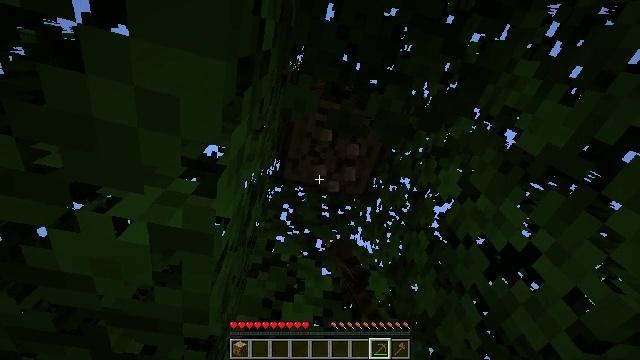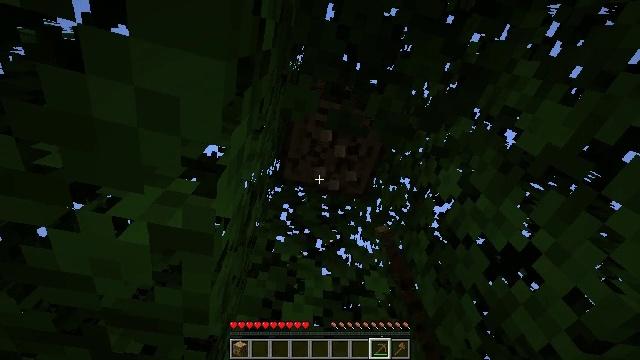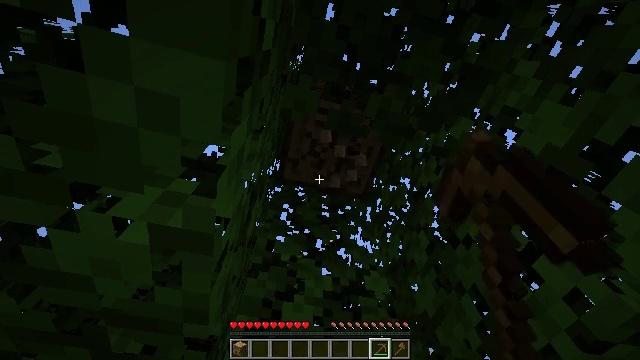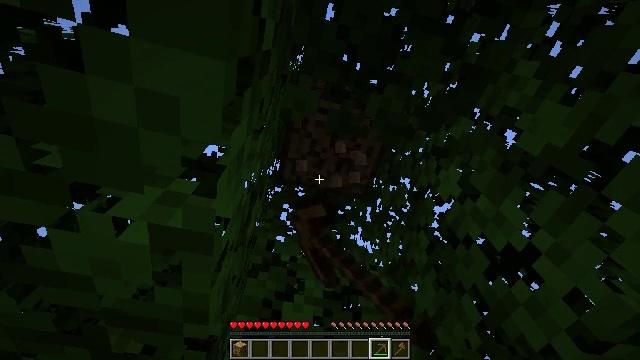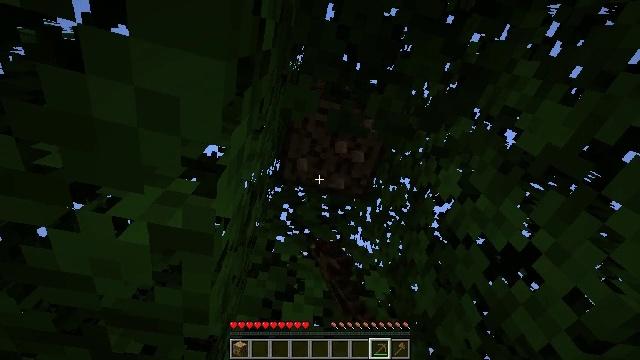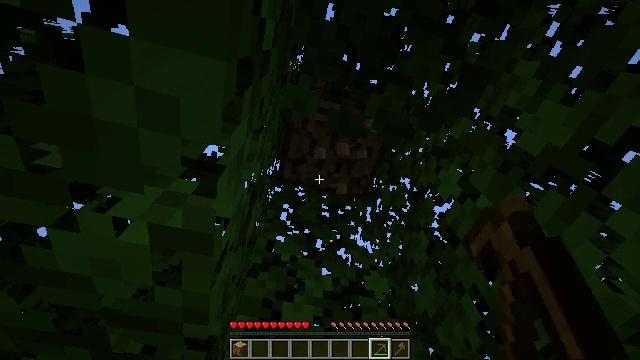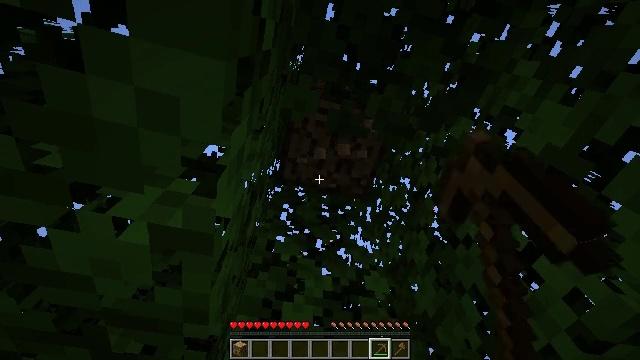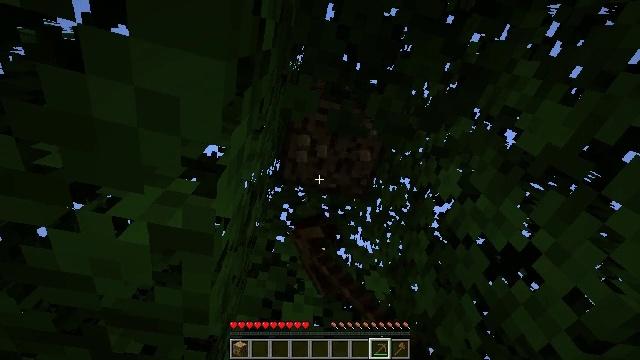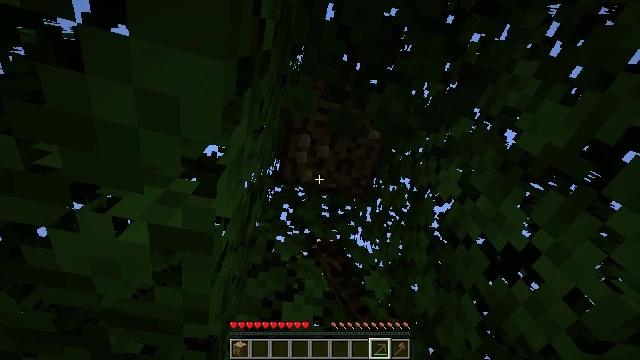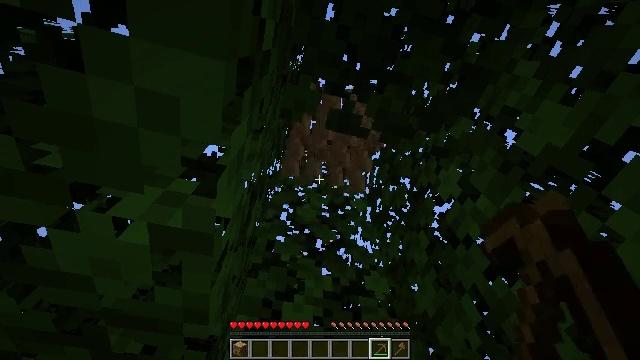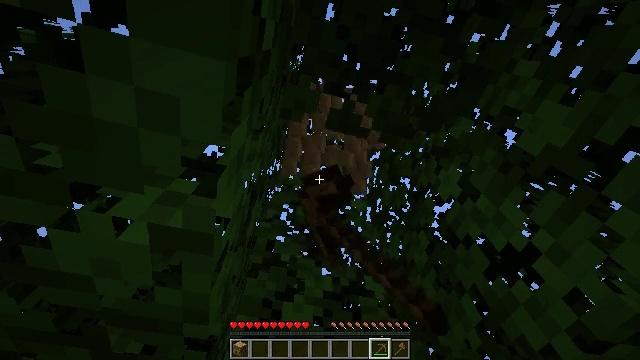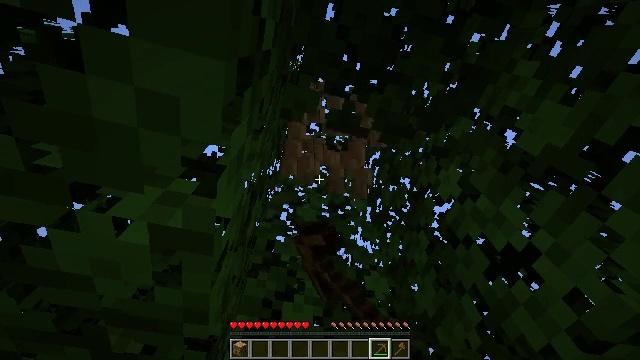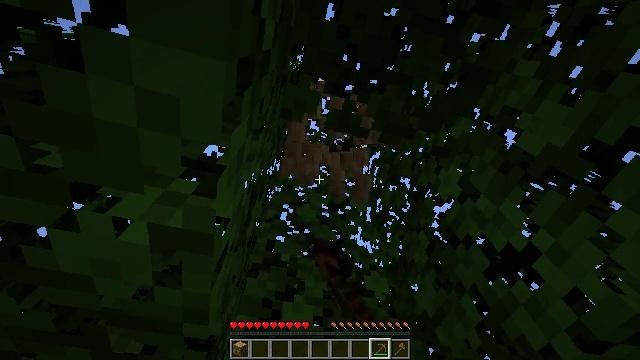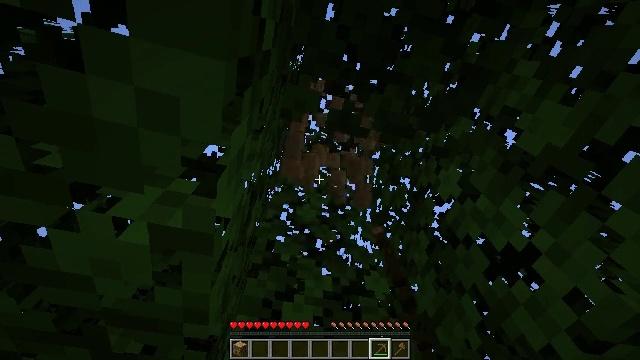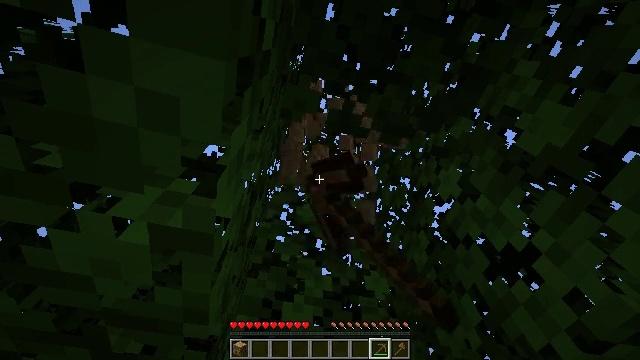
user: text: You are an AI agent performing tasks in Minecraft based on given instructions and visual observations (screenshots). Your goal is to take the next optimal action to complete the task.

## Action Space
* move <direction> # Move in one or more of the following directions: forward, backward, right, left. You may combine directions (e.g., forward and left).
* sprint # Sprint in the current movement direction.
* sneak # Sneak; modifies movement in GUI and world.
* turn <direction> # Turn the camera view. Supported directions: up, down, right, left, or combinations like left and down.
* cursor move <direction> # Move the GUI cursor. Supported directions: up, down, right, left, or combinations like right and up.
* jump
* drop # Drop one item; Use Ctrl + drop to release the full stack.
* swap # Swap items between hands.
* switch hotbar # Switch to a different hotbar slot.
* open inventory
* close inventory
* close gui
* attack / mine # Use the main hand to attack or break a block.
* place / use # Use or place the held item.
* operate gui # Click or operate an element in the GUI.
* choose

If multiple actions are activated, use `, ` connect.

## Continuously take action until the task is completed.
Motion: motion action
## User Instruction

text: Cut down the tree and harvest oak logs.
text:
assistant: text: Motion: attack / mine
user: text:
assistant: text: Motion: attack / mine
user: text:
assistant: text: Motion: attack / mine
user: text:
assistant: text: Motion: attack / mine
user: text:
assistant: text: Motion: attack / mine
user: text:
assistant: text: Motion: attack / mine
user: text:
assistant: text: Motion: attack / mine
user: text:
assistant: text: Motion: attack / mine
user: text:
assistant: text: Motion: attack / mine
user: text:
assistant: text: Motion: attack / mine
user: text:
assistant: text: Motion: attack / mine
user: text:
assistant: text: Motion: attack / mine
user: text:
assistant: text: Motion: attack / mine
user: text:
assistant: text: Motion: attack / mine
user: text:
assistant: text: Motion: attack / mine